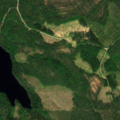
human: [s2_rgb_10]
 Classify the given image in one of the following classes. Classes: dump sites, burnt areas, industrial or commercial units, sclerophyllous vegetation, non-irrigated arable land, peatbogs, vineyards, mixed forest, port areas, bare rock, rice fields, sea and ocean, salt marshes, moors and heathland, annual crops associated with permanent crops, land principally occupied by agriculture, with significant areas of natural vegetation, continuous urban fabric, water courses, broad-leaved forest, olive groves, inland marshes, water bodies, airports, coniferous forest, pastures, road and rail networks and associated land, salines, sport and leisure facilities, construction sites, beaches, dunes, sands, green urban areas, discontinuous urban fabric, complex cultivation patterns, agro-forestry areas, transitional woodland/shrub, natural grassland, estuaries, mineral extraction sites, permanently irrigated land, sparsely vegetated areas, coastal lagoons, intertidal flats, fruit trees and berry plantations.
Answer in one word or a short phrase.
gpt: coniferous forest, mixed forest, water bodies